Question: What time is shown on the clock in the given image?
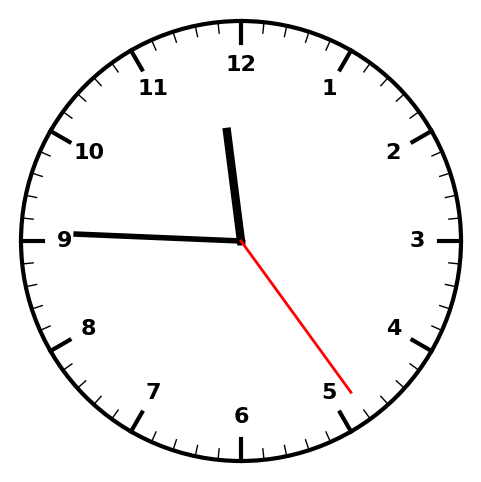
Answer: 11:45:24